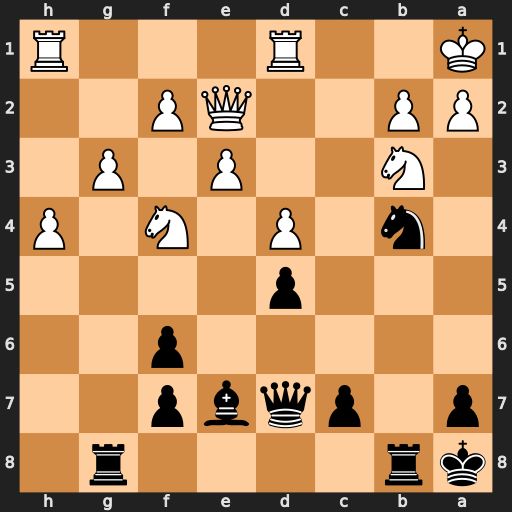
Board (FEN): kr4r1/p1pqbp2/5p2/3p4/1n1P1N1P/1N2P1P1/PP2QP2/K2R3R
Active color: b
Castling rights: -
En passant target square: -
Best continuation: Qa4 Nc1 Nc2+ Qxc2 Qxc2